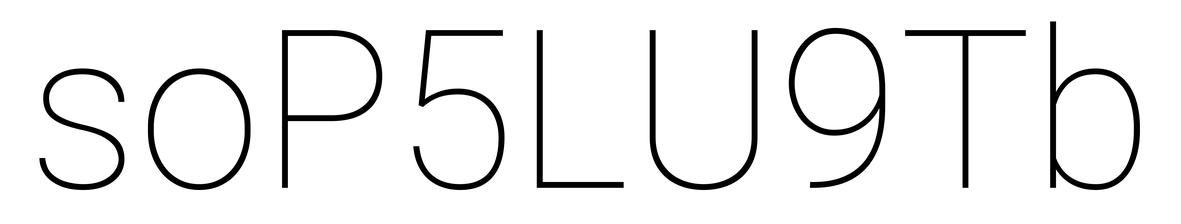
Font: Roboto_Thin